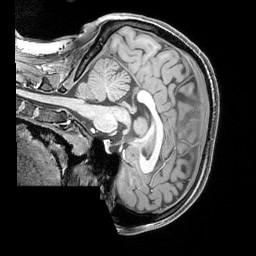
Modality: T1w
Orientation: sagittal
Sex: female
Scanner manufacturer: siemens
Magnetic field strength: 3 T
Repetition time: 2.3 s
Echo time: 0.00226 s